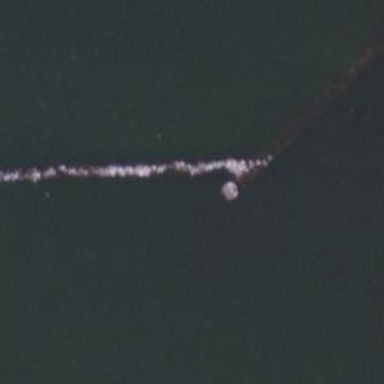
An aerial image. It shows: Breakwater structure.